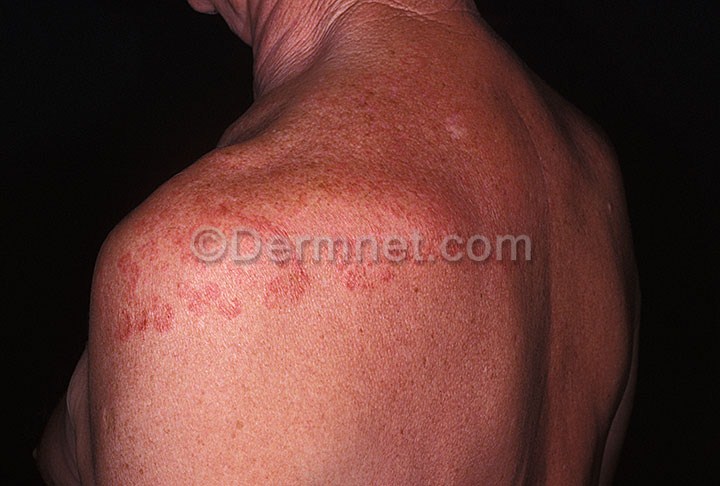
Disease: Tinea Ringworm Candidiasis and other Fungal Infections